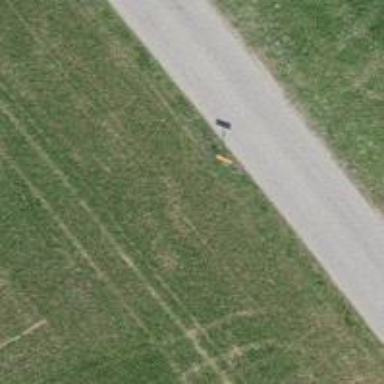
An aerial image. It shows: Pole with roof covering.